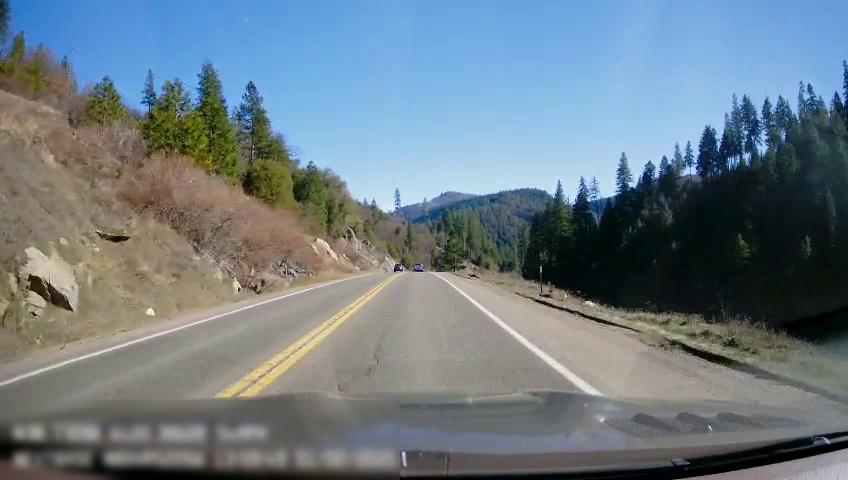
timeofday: Day
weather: Sunny
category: Drivable Space
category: Drivable Space
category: Vehicles | Truck
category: Vehicles | Truck
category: Lanes | Opposite Lane
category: Lanes | Current Lane
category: Lanes | Opposite Lane
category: Lanes | Current Lane